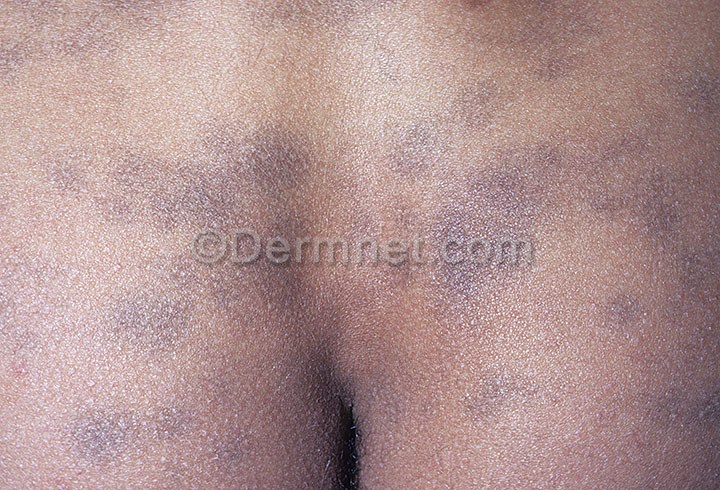
Disease: Light Diseases and Disorders of Pigmentation